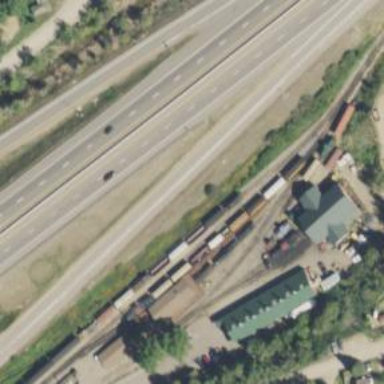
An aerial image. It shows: Preserved historic railway spur service with rails.